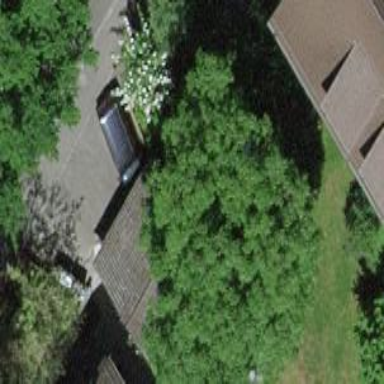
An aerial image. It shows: Group of garages.